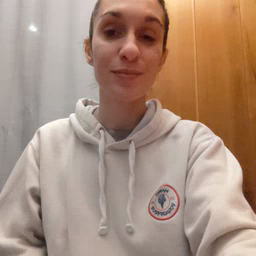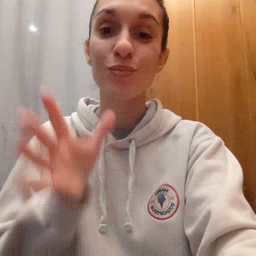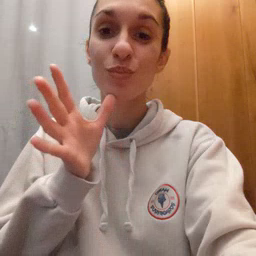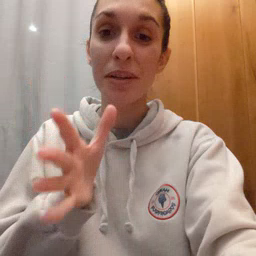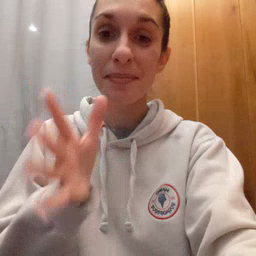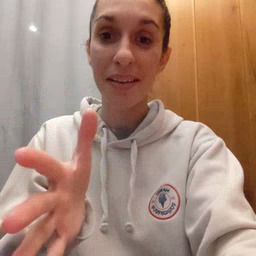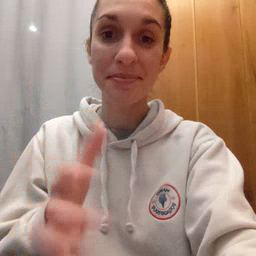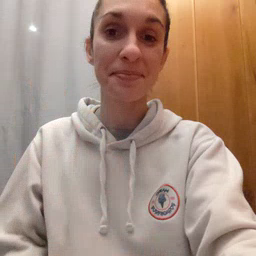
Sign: grandma